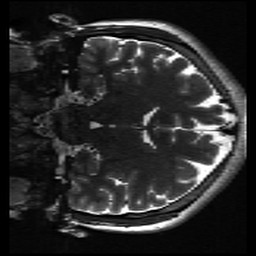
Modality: inplaneT2
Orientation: coronal